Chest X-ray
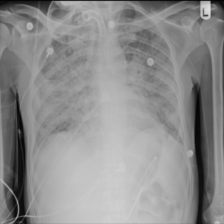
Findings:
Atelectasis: negative
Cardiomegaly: negative
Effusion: negative
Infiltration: positive
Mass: negative
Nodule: negative
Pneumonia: negative
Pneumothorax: negative
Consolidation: negative
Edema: negative
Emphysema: negative
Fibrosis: negative
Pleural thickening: negative
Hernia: negative